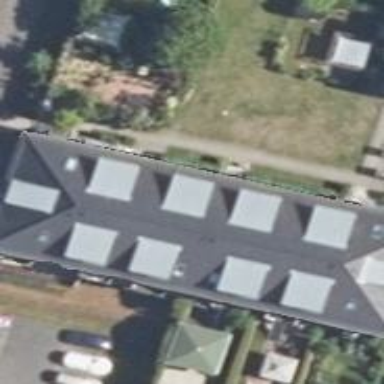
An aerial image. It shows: Residential building with hipped grey roof.